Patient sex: M
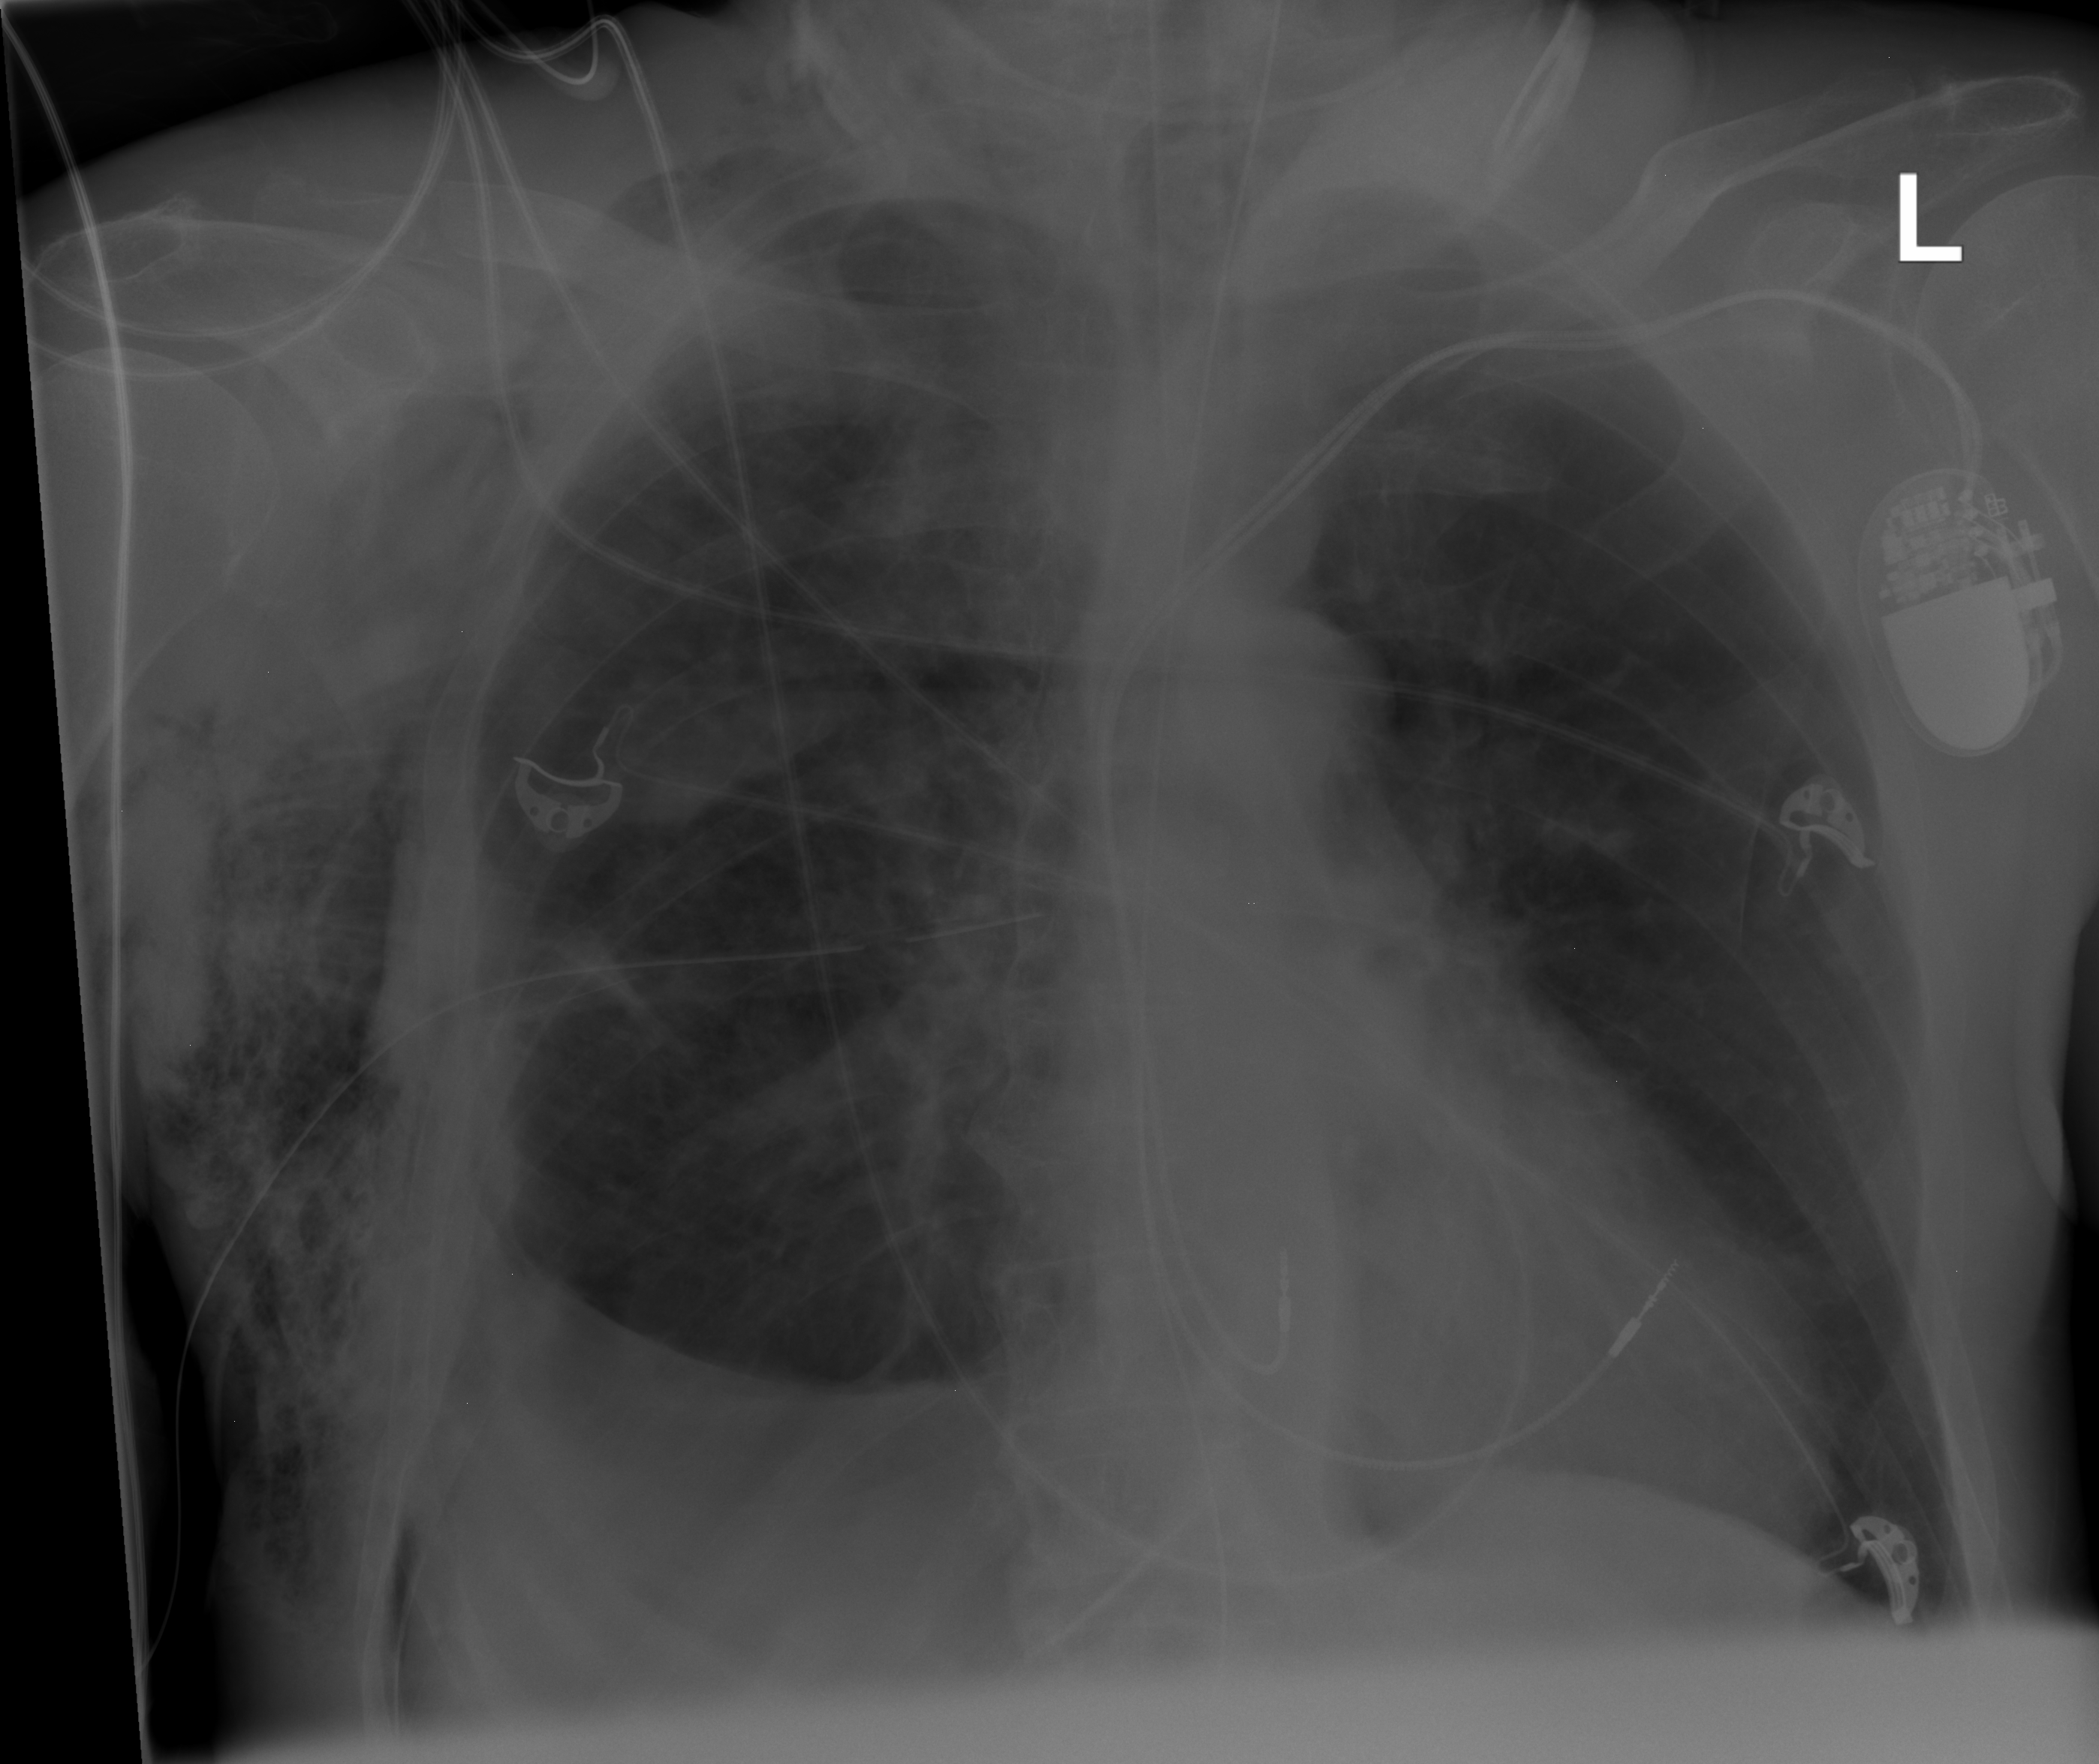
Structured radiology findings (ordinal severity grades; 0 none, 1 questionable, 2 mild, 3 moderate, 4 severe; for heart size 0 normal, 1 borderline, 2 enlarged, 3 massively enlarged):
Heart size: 1
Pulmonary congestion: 0
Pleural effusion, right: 2
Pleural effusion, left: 0
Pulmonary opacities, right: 0
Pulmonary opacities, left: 0
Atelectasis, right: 2
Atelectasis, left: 0